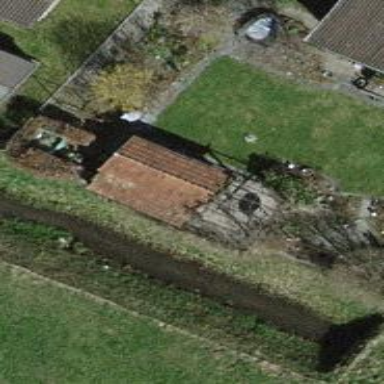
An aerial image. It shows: Shed building.